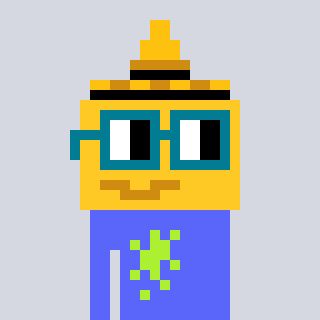
a pixel art character with square dark green glasses, a mustard-shaped head and a purple-colored body on a cool background